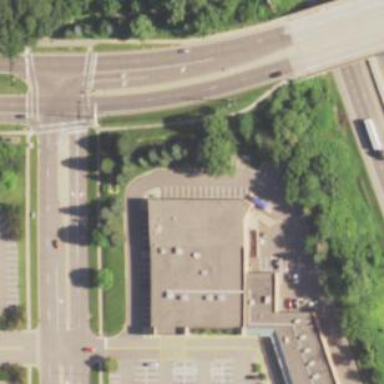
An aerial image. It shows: Retail building.